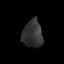
Tissue: prostate
Cell type: Epithelial cells
Senescence score: 0.337
Nuclear area (px): 541
Mean DAPI intensity: 50.68